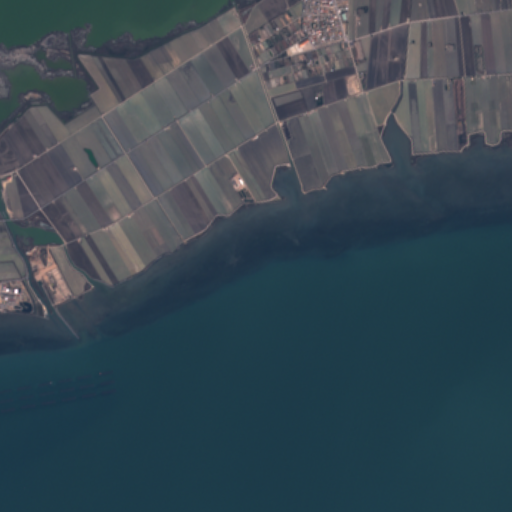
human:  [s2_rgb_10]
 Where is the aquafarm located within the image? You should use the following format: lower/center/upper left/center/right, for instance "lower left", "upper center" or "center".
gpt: The aquafarm is located in the lower left of the image.
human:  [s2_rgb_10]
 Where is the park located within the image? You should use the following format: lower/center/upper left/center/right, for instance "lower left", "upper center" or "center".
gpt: The park is located in the upper center of the image.
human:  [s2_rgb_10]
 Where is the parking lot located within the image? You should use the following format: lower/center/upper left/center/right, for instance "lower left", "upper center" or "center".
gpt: The parking lot is located in the upper right of the image.
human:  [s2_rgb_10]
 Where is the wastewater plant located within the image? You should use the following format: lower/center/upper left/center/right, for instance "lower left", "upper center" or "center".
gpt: The wastewater plant is located in the center of the image.
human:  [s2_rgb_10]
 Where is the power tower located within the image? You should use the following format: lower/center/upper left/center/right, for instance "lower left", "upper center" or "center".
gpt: There is no power tower in the image.